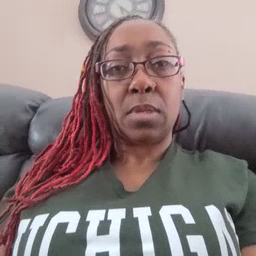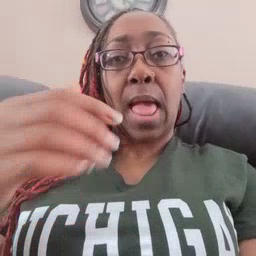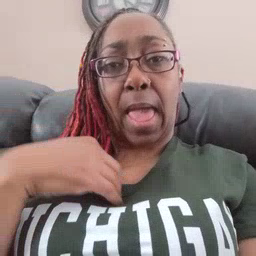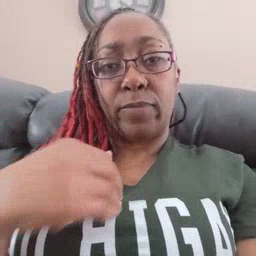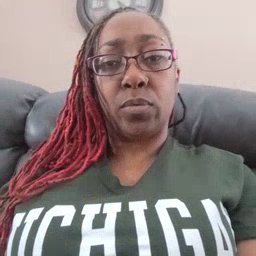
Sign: haveto